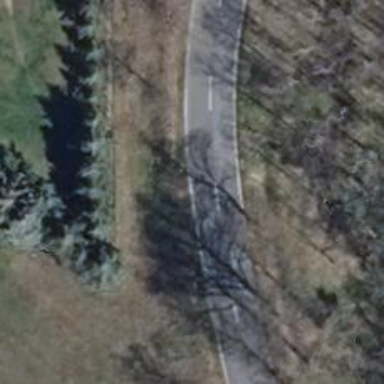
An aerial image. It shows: Unclassified road with asphalt surface.